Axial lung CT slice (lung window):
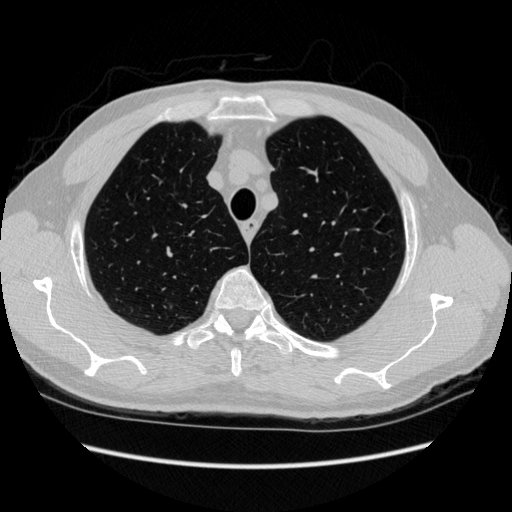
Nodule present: no